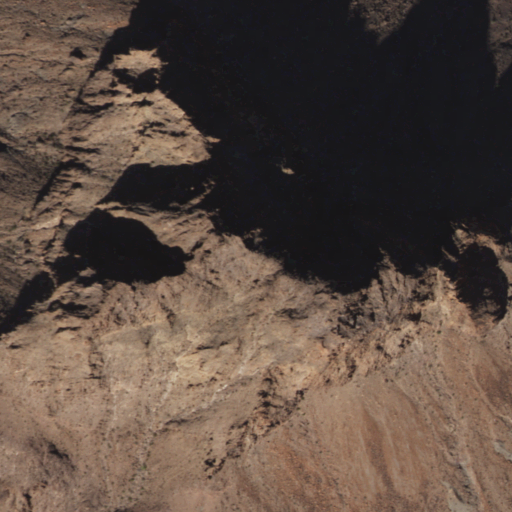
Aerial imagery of mountain in Arizona named Muggins Peak containing shrub and barren land